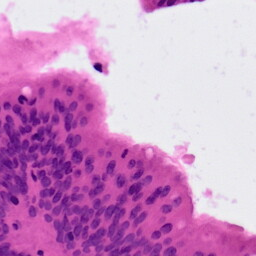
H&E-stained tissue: Colon